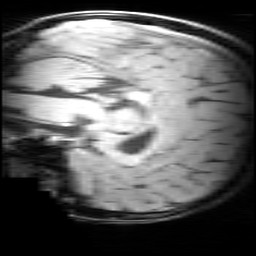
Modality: MP2RAGE
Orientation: sagittal
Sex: female
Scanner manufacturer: siemens
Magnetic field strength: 3 T
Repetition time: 5 s
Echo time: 0.00368 s